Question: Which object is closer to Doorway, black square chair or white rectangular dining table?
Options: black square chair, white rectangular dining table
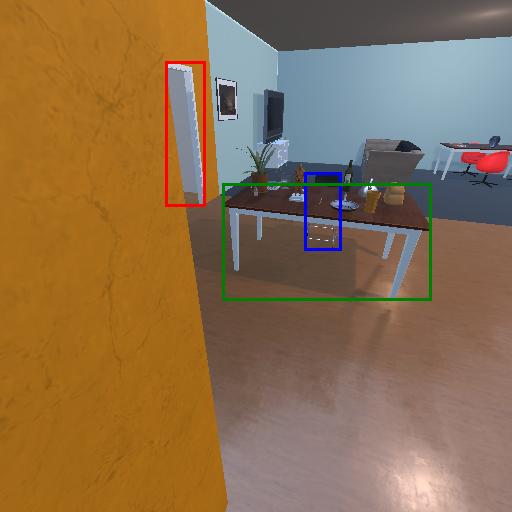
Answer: black square chair